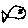
Label: fish